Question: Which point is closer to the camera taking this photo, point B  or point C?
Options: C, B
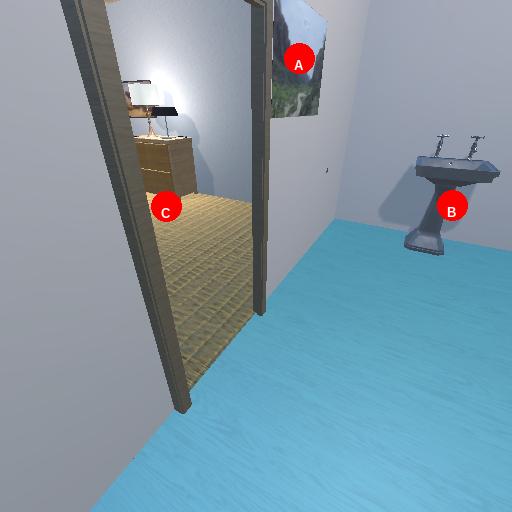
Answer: C